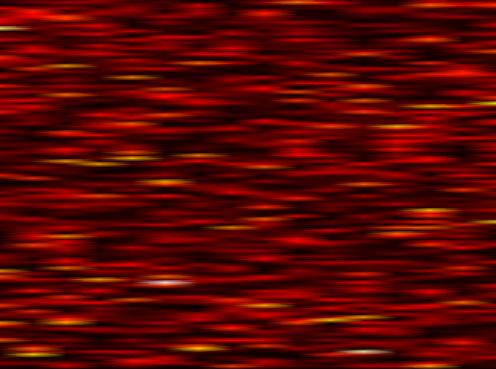
Label: UFMC